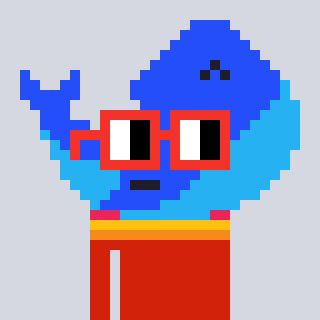
a pixel art character with square red glasses, a whale-shaped head and a red-colored body on a cool background